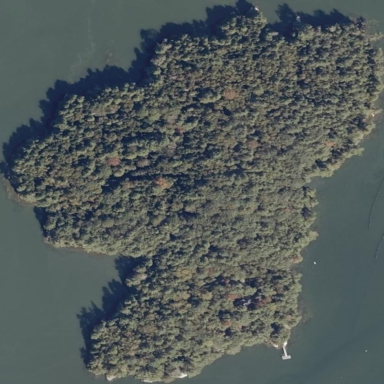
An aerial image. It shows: Islet located along the natural coastline.